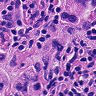
Metastatic tissue present: yes